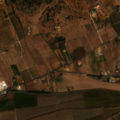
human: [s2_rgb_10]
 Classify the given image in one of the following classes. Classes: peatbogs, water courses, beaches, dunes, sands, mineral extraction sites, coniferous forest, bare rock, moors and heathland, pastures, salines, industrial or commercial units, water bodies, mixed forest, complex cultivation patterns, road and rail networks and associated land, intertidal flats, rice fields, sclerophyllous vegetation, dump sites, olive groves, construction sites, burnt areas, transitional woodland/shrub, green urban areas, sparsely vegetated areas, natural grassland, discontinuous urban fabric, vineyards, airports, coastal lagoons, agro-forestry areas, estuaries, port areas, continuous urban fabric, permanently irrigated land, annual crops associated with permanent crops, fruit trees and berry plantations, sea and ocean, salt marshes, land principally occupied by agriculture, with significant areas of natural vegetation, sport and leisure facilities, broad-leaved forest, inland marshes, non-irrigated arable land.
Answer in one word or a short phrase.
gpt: rice fields, fruit trees and berry plantations, complex cultivation patterns, land principally occupied by agriculture, with significant areas of natural vegetation